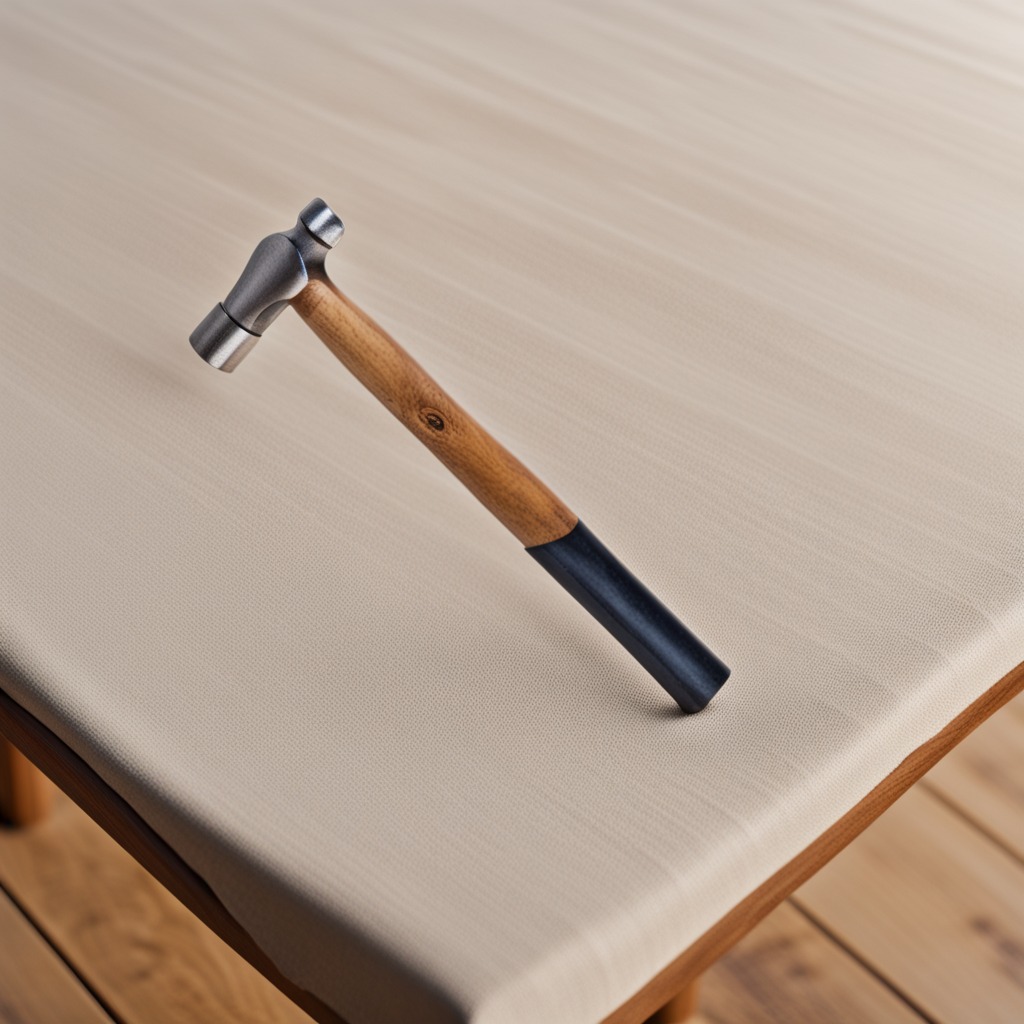
A hammer lies on the wooden table in an outdoor workshop during daytime bright natural light soft shadows worn but beneath the cloth.